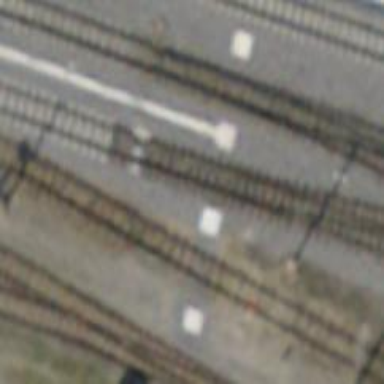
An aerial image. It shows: Railway switch.